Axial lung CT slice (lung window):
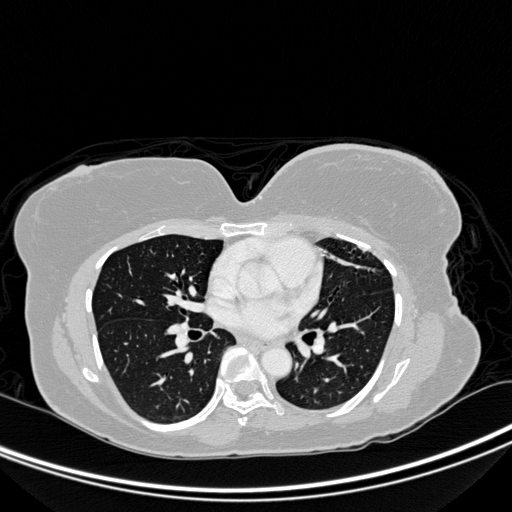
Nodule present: no